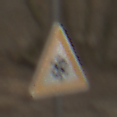
Verkehrszeichen: SchneeOderEisglaette
Umgebung: Outdoor, Nature
Tageszeit: MorningAfternoon
Wetter: PartlyCloudy
Licht: Natural
Jahreszeit: Winter
Kontrast: MediumContrast